Question: This is a MigLayout-newbie question. I'd like to know how to draw a separator from the end of a label across the width of a panel.
Here's my example code:
'''
package com.ndh.swingjunk;
import java.awt.*;
import javax.swing.*;
import net.miginfocom.swing.MigLayout;
class MyJFrame extends JFrame {
public MyJFrame() {
super();
setDefaultCloseOperation(JFrame.EXIT_ON_CLOSE);
JLabel label = new JLabel("foo");
label.setFont(new Font("Tahoma", Font.BOLD, 11));
JSeparator separator = new JSeparator();
JLabel anotherLabel = new JLabel("some other label");
anotherLabel.setFont(new Font("Tahoma", Font.PLAIN, 11));
JButton button1 = new JButton("button 1");
JButton button2 = new JButton("button 2");
JPanel panel = new JPanel(new MigLayout());
panel.add(label);
panel.add(separator, "growx, wrap");
panel.add(anotherLabel);
panel.add(button1);
panel.add(button2);
getContentPane().add(panel);
pack();
}
}
public class SeparatorLayoutQuestion {
public static void main(String[] args) {
EventQueue.invokeLater(new Runnable() {
@Override public void run() {new MyJFrame().setVisible(true);}});}}
'''
and here's the result:

which is terribly lame. I'd like the separator to stretch from the end of "Foo" to the end of the panel, all the way across button 2.
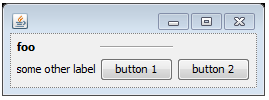
Answer: Here's what worked for me, I had to use "split" so the label and separator could share the same cell:
'''
JPanel panel = new JPanel(new MigLayout());
panel.add(label, "split 2, span");
panel.add(separator, "growx, wrap");
panel.add(anotherLabel);
panel.add(button1);
panel.add(button2);
'''